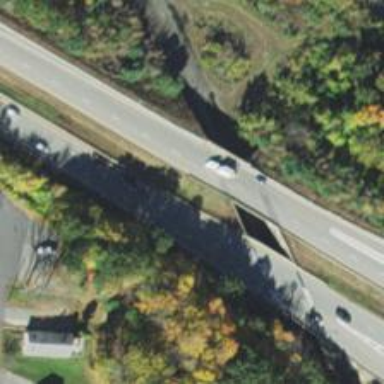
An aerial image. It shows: Motorway bridge.